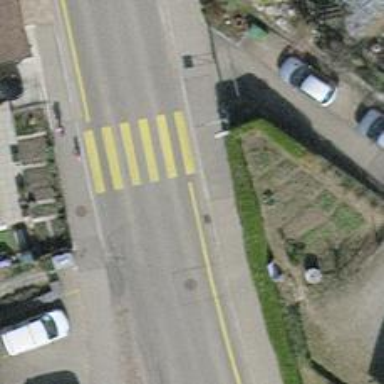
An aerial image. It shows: Marked zebra crossing on the road.